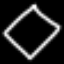
Label: diamond